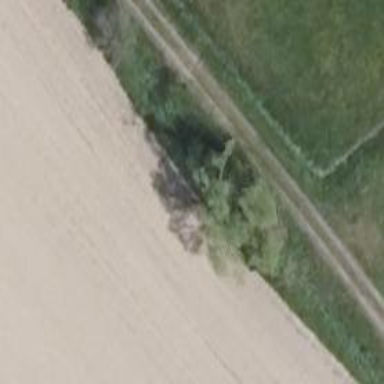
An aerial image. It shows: Deciduous tree with broadleaved leaves.